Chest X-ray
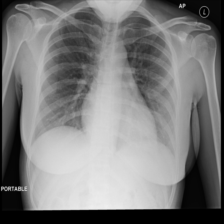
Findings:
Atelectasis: negative
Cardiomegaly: negative
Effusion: negative
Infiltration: negative
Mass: negative
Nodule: negative
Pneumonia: negative
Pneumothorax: negative
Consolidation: negative
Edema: negative
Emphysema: negative
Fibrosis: negative
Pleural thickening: negative
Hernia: negative